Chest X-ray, PA view. Patient: 35 years old, sex F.
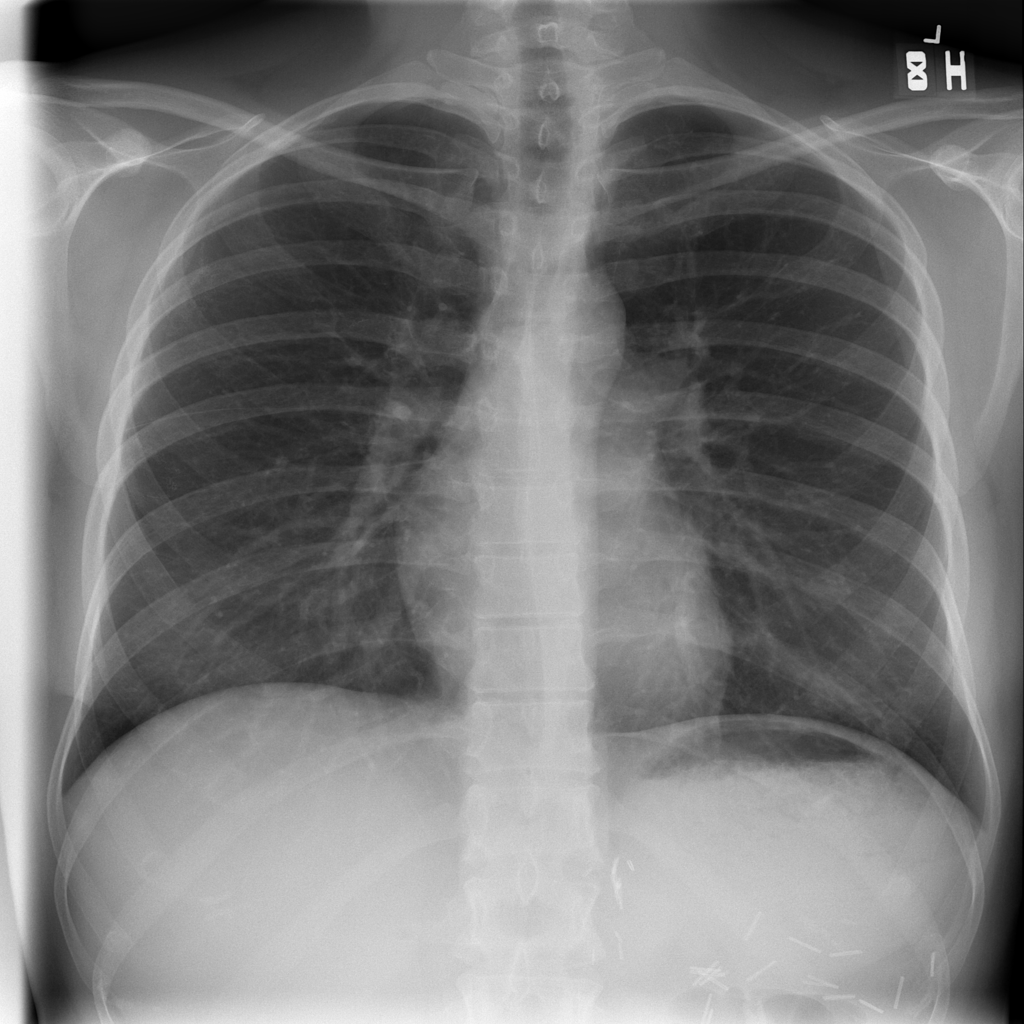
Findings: No Finding